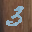
Label: 3